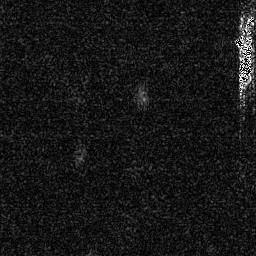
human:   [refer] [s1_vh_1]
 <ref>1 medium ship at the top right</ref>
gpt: <box>[[90, 12, 99, 34, 0]]</box>